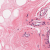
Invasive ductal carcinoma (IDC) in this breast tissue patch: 0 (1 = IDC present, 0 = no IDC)